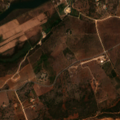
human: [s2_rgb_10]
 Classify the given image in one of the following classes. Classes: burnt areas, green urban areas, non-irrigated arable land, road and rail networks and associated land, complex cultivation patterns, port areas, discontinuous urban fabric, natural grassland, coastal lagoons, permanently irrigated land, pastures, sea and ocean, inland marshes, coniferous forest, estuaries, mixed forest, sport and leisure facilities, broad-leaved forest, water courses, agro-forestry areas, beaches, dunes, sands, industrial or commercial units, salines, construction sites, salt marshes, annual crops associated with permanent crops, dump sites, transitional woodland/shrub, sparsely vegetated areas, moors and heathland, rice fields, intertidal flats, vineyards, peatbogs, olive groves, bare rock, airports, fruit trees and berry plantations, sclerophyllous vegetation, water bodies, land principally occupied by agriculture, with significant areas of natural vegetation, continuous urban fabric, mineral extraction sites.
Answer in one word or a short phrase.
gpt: mineral extraction sites, permanently irrigated land, fruit trees and berry plantations, natural grassland, sclerophyllous vegetation, salt marshes, water courses